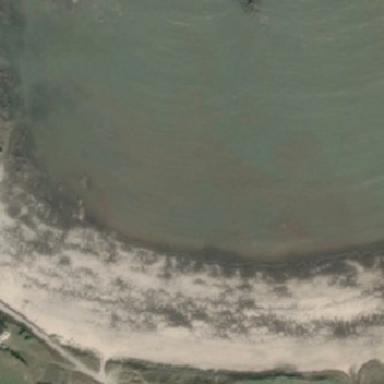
The yellow beach is near a big pond .